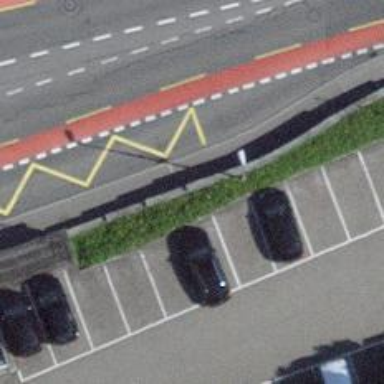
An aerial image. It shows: Asphalt platform for public transport.